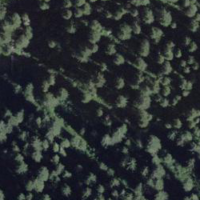
EUNIS habitat code: 43
Species observed at this site:
Angelica sylvestris
Argynnis paphia